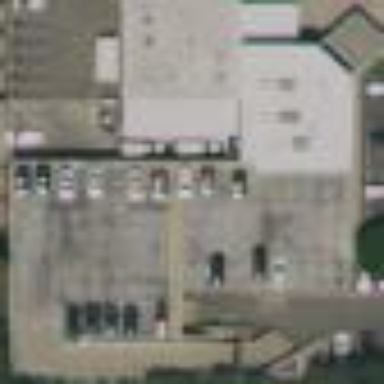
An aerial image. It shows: Commercial building used for cars.